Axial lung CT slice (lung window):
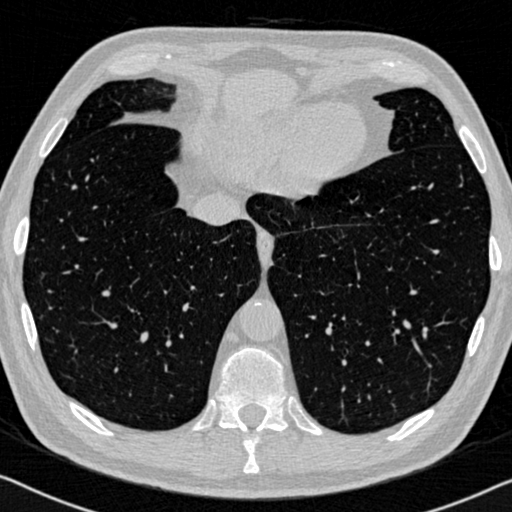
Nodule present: no